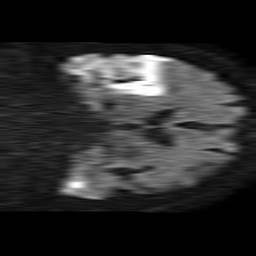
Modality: TRACE
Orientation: coronal
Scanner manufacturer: philips
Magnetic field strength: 1.5 T
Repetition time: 4.6 s
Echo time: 0.08631 s